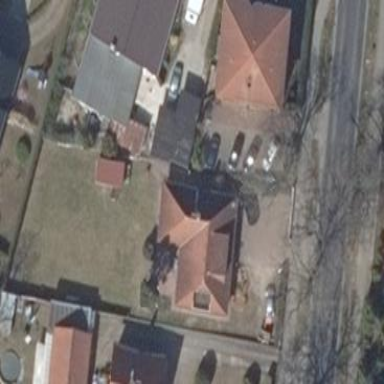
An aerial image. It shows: Detached building with hipped roof.